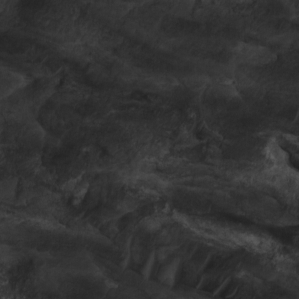
Label: non_frost